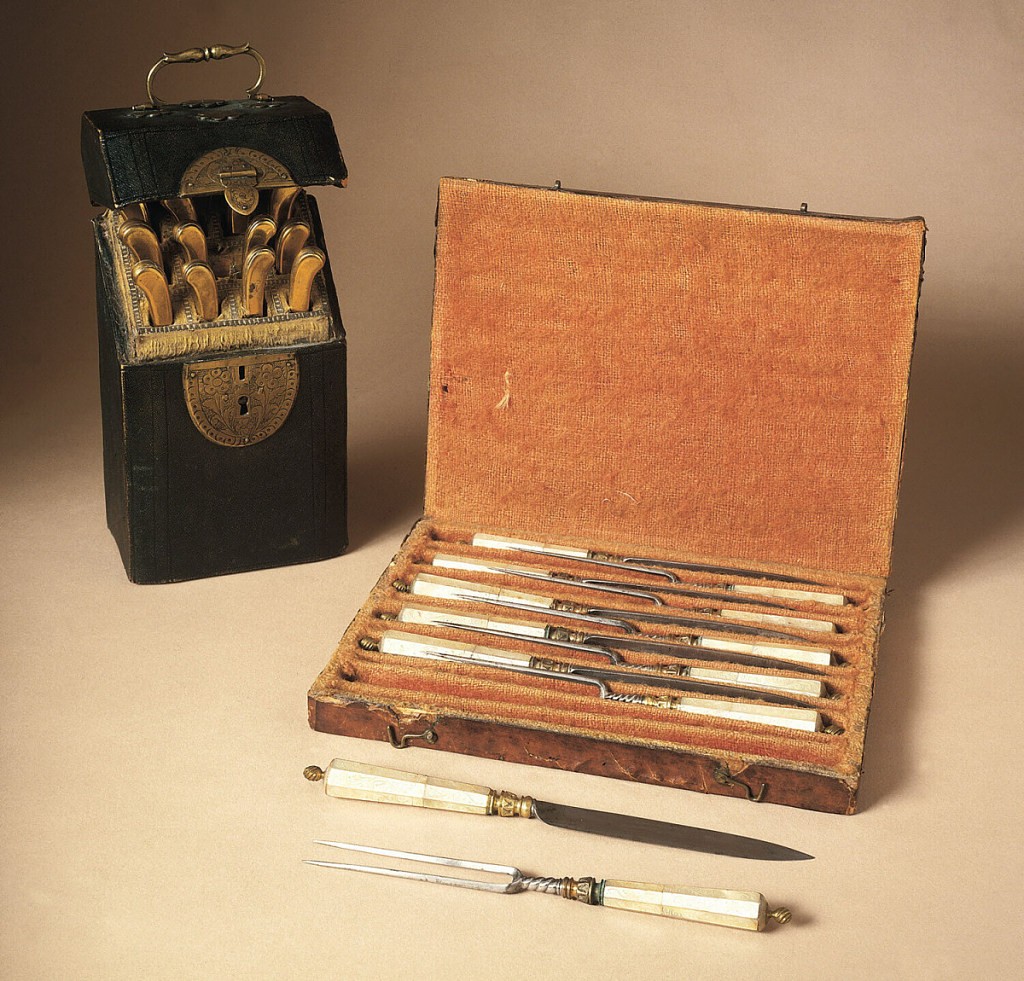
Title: Knife
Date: ca. 1720–40
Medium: Brass, steel
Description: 1985-103-277-a/m: The blade with lower edge tapering towards the poi...;     1985-103-277-a: Flat rectangular case for twelve implements. Lid d...;     1985-103-277-b: Two long straight tines, rounded shoulders, spiral...;     1985-103-277-c: Two long straight tines, rounded shoulders, spiral...;     1985-103-277-d: Two long straight tines, rounded shoulders, spiral...;     1985-103-277-e: Two long straight tines, rounded shoulders, spiral...;     1985-103-277-f: Two long straight tines, rounded shoulders, spiral...;     1985-103-277-g: Two long straight tines, rounded shoulders, spiral...;     1985-103-277-h: The blade with lower edge tapering towards the poi...;     1985-103-277-i: The blade with lower edge tapering towards the poi...;     1985-103-277-j: The blade with lower edge tapering towards the poi...;     1985-103-277-k: The blade with lower edge tapering towards the poi...;     1985-103-277-l: brass. The blade with lower edge tapering towards ...;     1985-103-277-m: The blade with lower edge tapering towards the poi...;     1985-103-279-a: Rectangular wooden case, covered with shark skin, ...;     1985-103-279-b: Sabre-shaped blade with plain bolster. Flat pistol...;     1985-103-279-c: Knife has straight upper edge, lower edge tapering...;     1985-103-279-d: Knife has straight upper edge, lower edge tapering...;     1985-103-279-e: Knife has straight upper edge, lower edge tapering...;     1985-103-279-f: Knife has straight upper edge, lower edge tapering...;     1985-103-279-g: Knife has straight upper edge, lower edge tapering...;     1985-103-279-h: Two tines fork with  V-shaped join, baluster-shape...;     1985-103-279-i: Knife has straight upper edge, lower edge tapering...;     1985-103-279-j: Knife has straight upper edge, lower edge tapering...;     1985-103-279-k: Knife has straight upper edge, lower edge tapering...;     1985-103-279-l: Knife has straight upper edge, lower edge tapering...;     1985-103-279-m: Knife has straight upper edge, lower edge tapering...